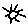
Label: sun